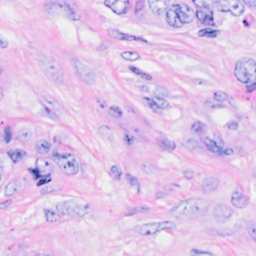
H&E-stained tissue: Breast